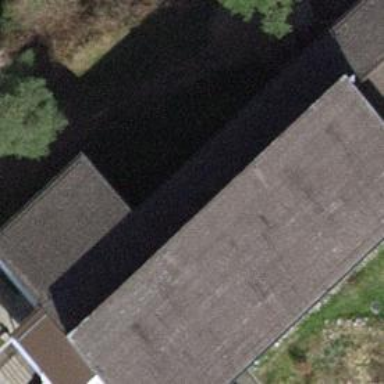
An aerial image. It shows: School building.